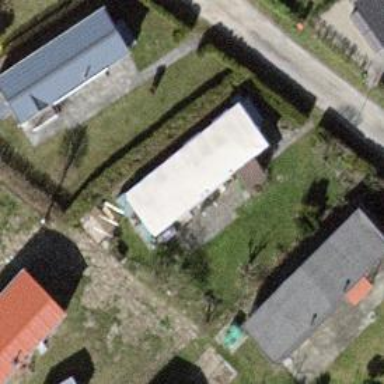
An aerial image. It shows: Static caravan building.